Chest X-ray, AP view. Patient: 32 years old, sex F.
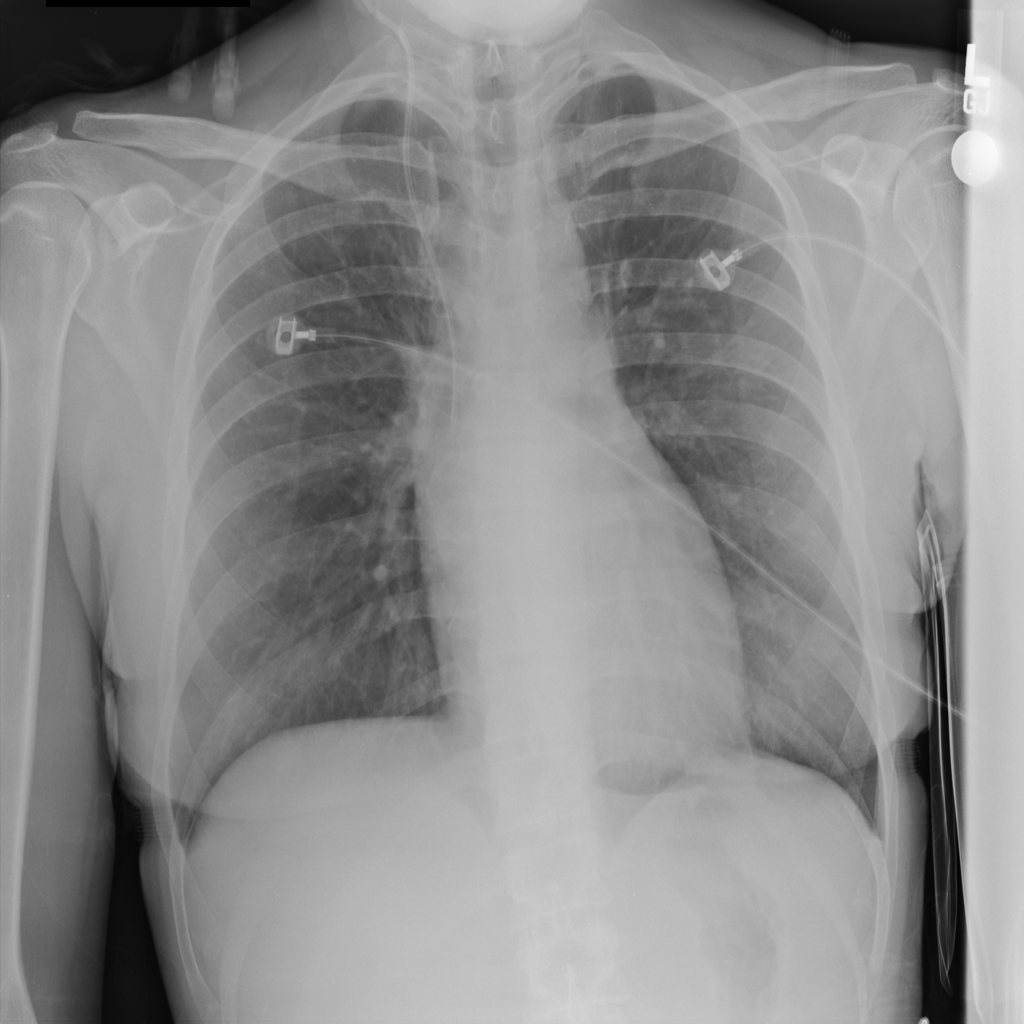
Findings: No Finding